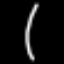
Label: chair